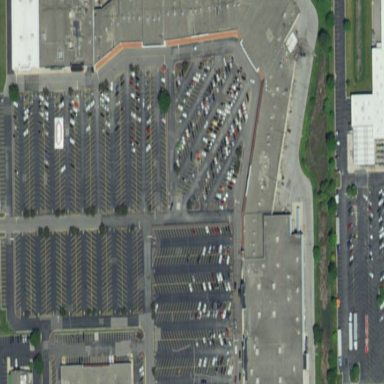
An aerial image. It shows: Retail area.